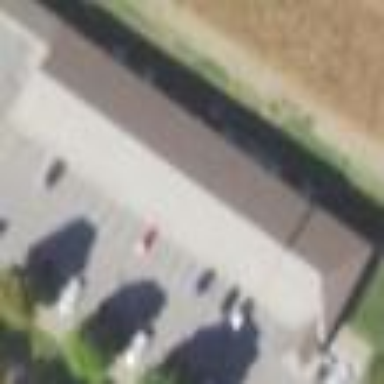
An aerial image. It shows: Building that houses veterinary clinic.